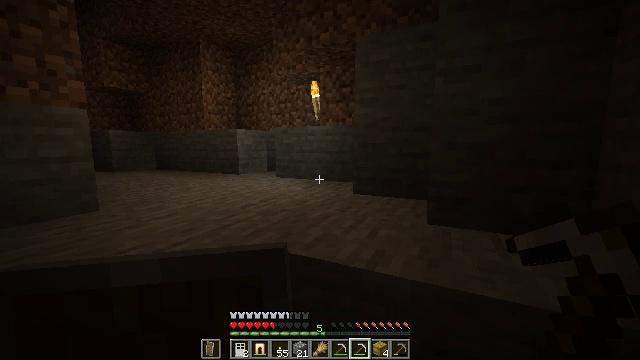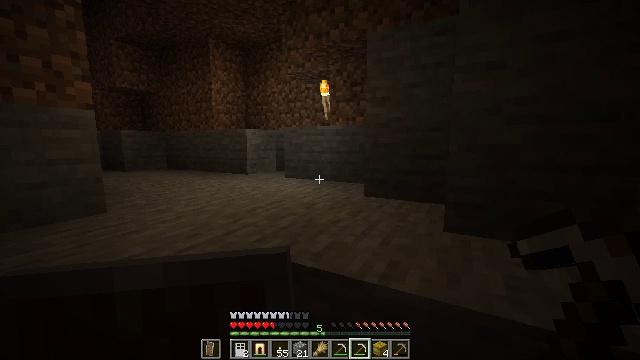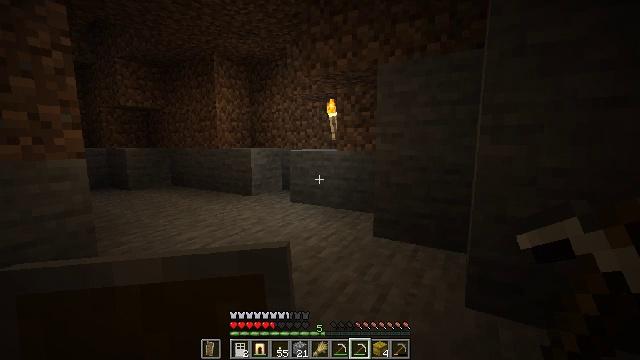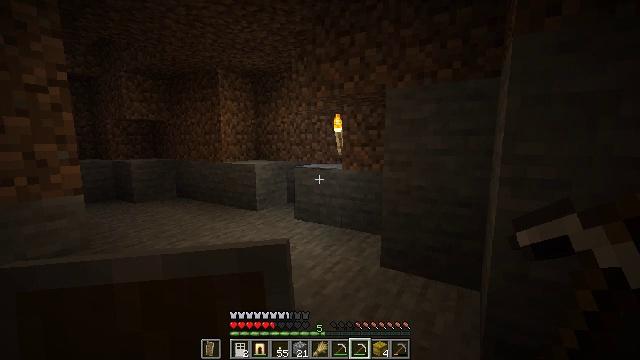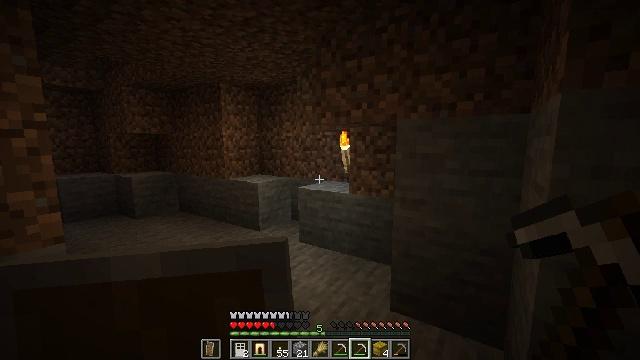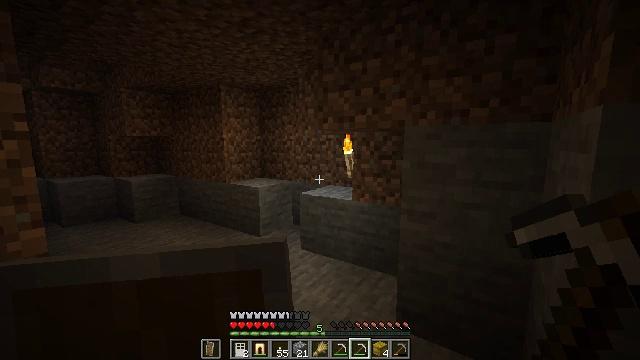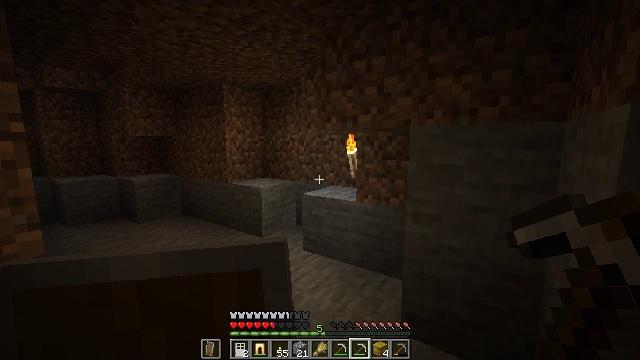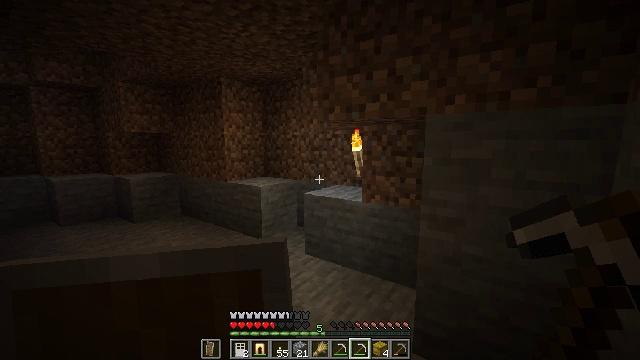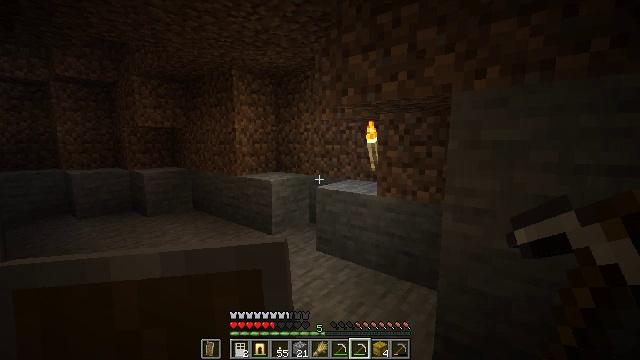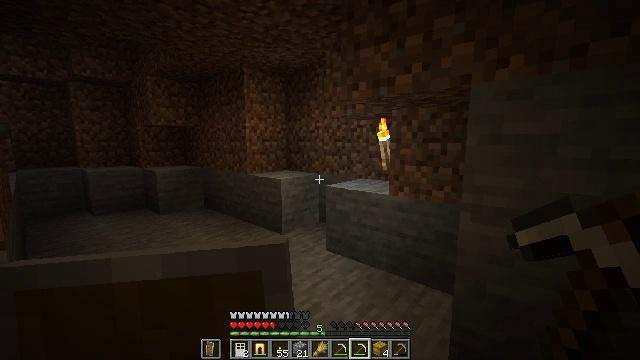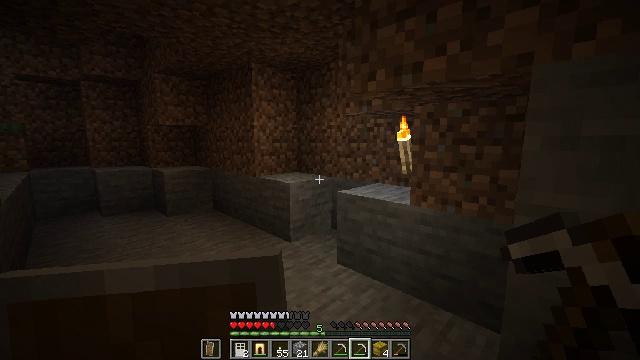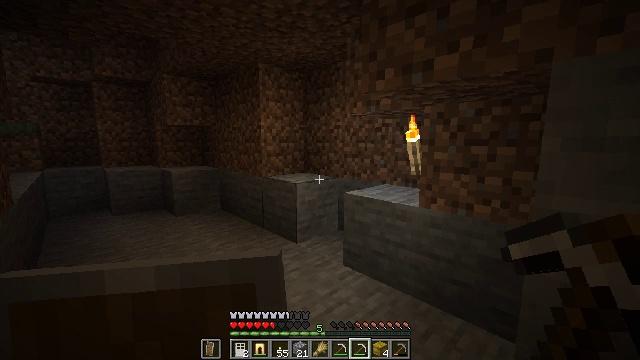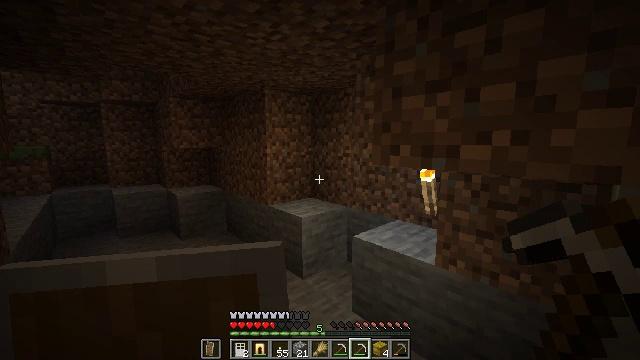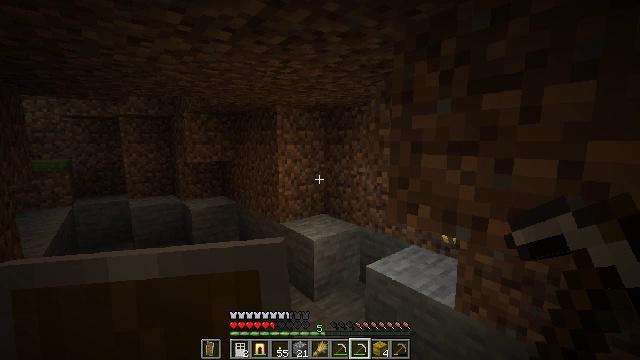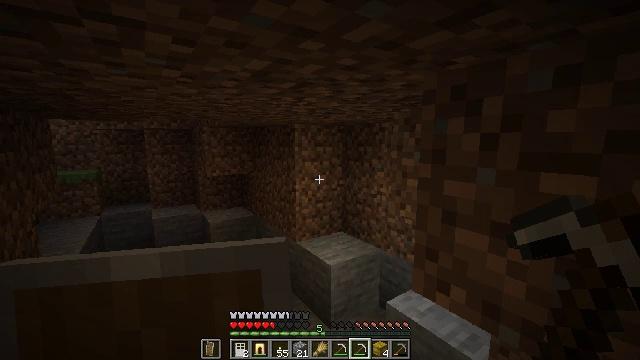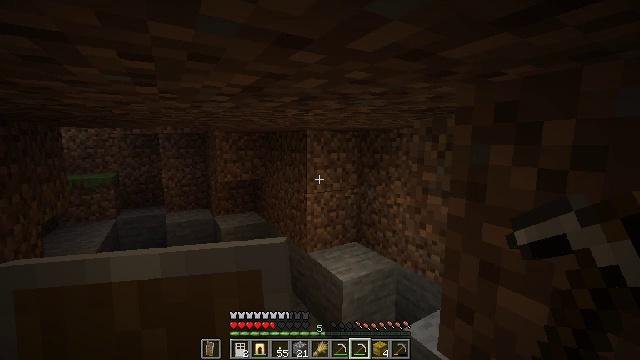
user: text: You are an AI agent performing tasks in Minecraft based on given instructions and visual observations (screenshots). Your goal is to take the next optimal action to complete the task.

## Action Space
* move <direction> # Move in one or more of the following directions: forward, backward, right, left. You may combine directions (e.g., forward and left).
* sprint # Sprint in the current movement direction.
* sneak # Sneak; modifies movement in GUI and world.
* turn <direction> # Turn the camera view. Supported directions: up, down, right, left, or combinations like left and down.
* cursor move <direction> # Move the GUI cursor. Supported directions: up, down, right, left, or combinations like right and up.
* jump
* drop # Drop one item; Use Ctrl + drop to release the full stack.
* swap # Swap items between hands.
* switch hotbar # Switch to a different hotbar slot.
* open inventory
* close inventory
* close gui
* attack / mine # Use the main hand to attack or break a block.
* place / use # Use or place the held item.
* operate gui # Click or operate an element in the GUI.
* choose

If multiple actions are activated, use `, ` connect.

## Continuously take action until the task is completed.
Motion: motion action
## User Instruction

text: Collect beetroots from the field.
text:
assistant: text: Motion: move forward, turn left, jump
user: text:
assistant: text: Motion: move forward, turn left, jump
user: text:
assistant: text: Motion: move forward, turn left, jump
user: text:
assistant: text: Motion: move forward, turn left, jump
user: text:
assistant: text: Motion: move forward, jump
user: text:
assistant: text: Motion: move forward, jump
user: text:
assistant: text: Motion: move forward, turn left, jump
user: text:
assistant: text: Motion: move forward, turn left, jump
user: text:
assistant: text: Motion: move forward, turn left, jump
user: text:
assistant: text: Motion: move forward, turn left, jump
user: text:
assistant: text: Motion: move forward, turn left, jump
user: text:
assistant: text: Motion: move forward, turn left, jump
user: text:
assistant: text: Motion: move forward, turn left, jump
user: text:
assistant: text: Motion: move forward, turn left, jump
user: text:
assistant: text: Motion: move forward, turn left, jump
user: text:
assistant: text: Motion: move forward, turn left, jump
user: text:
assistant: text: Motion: move forward, turn left, jump
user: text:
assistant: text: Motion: move forward, jump
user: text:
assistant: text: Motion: move forward, turn left, jump
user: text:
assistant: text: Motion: move forward, turn left, jump
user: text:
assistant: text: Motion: move forward, turn left, jump
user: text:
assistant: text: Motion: move forward, turn left, jump
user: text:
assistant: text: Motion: move forward, turn left and up
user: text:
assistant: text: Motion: move forward, turn left
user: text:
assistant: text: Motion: move forward
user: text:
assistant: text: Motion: move forward
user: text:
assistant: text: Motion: move forward
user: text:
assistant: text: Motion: move forward
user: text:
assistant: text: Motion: move forward
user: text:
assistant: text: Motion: move forward